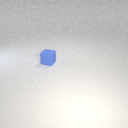
small blue rubber cube